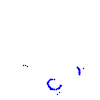
Particle: proton